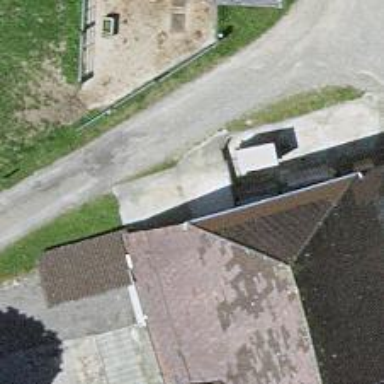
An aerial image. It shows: Silo.